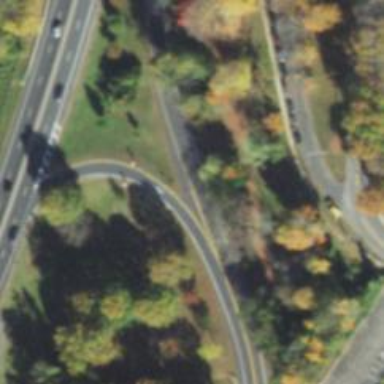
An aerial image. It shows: Trunk link highway.